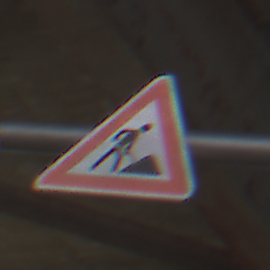
Verkehrszeichen: Arbeitsstelle
Umgebung: Roofed, Special
Tageszeit: Midday
Wetter: Overcast
Licht: Natural
Jahreszeit: NotSpecified
Kontrast: MediumContrast